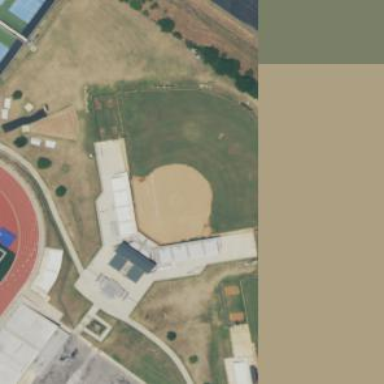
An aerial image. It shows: Softball pitch for leisure and sport activities.